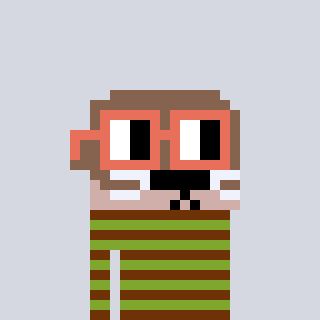
a pixel art character with square orange glasses, a otter-shaped head and a slimegreen-colored body on a cool background